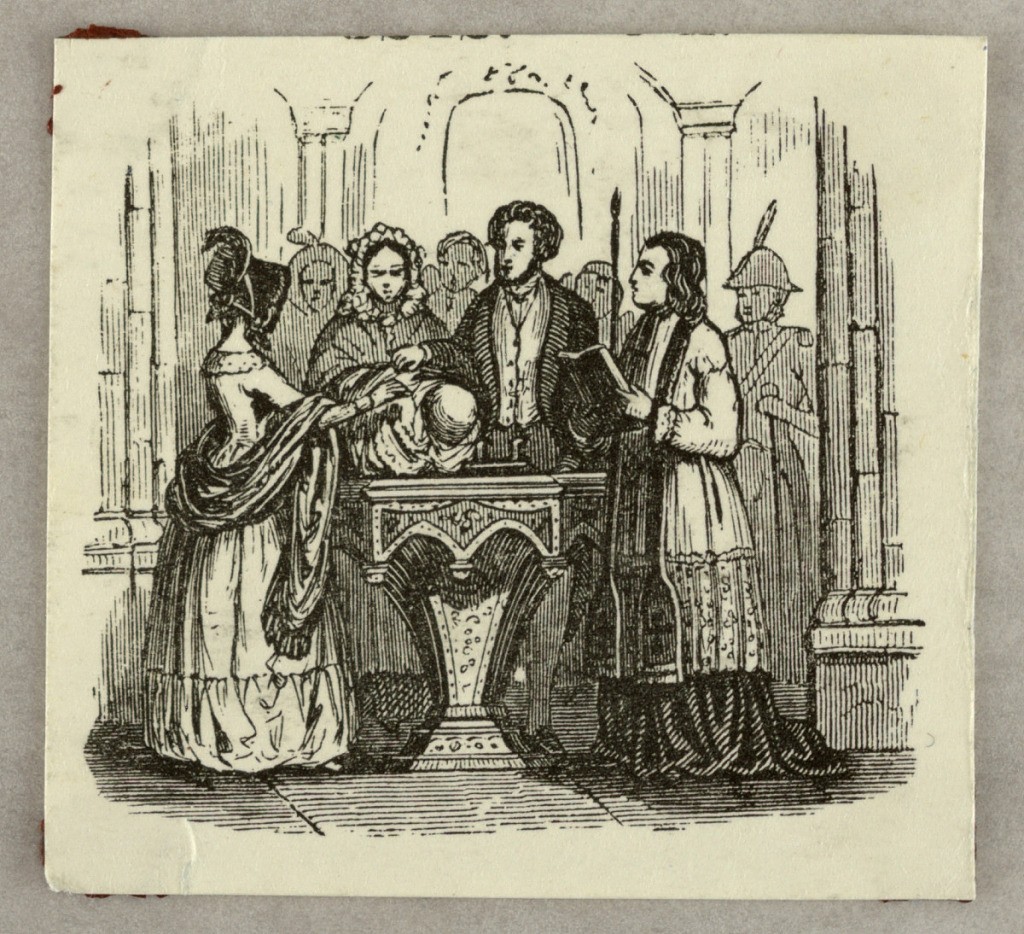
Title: Baptism
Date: ca. 1840
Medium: Wood engraving on paper
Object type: Print
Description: Two women, the father and the priest around the baptismal font.